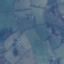
Land use / land cover: Pasture